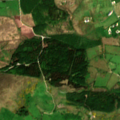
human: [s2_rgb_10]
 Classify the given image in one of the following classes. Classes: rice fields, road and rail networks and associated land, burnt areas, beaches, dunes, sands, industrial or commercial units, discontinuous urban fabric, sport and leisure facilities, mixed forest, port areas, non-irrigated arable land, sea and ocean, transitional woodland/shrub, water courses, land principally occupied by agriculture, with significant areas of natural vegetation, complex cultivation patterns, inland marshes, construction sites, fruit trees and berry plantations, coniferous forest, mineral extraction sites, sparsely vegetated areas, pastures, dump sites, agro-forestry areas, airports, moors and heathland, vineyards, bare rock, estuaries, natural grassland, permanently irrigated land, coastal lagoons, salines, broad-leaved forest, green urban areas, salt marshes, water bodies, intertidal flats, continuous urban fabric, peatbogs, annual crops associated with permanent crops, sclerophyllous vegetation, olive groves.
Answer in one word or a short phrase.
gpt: pastures, land principally occupied by agriculture, with significant areas of natural vegetation, coniferous forest, transitional woodland/shrub, peatbogs